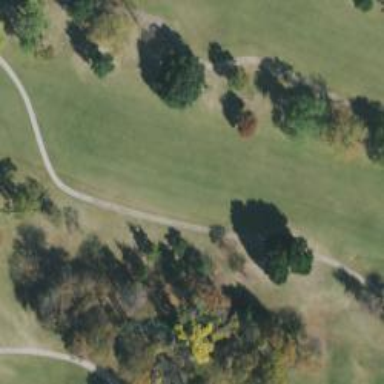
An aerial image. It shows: View of golf hole.